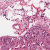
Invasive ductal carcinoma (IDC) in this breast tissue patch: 0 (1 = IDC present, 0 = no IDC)